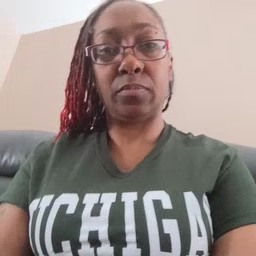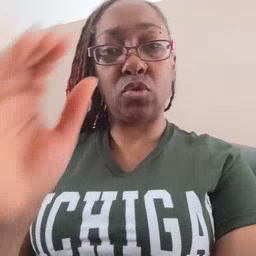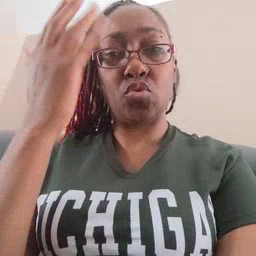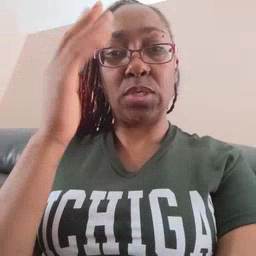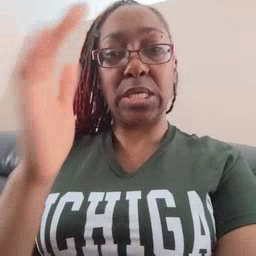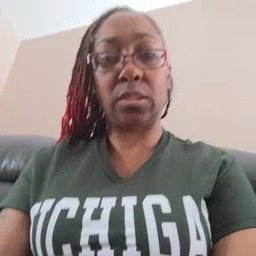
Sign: tree